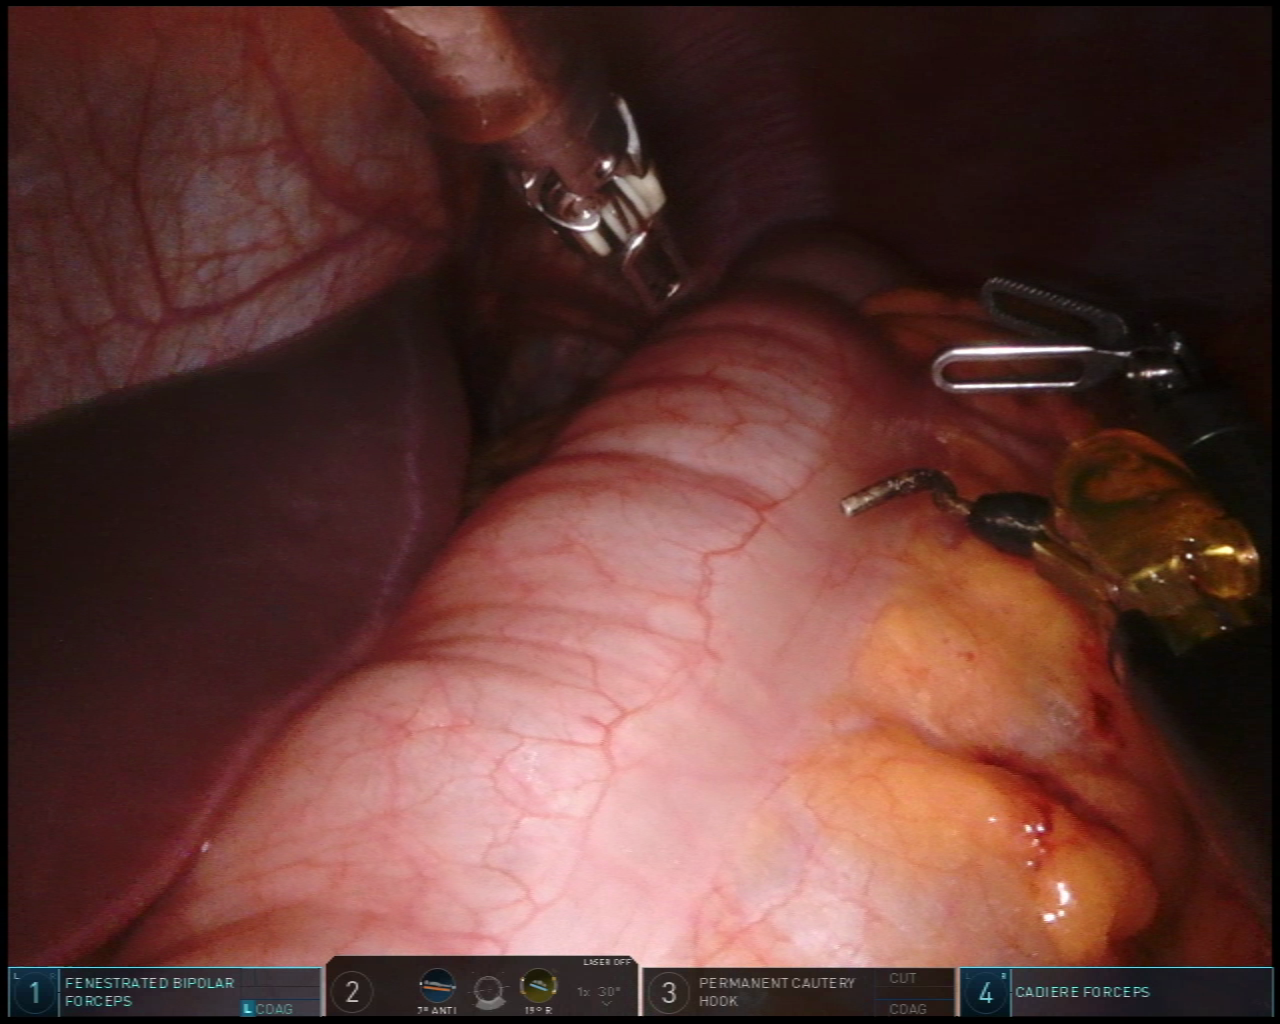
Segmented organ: liver
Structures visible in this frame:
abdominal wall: yes
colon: yes
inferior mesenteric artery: no
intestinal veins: no
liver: yes
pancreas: no
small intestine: no
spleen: no
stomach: no
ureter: no
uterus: no
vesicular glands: no